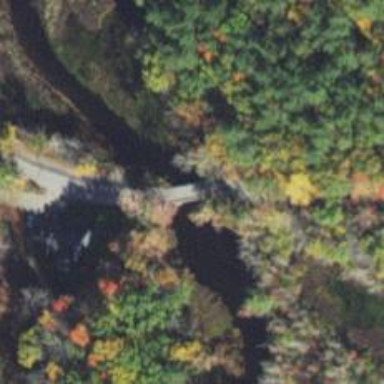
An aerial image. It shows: Tertiary road with bridge.